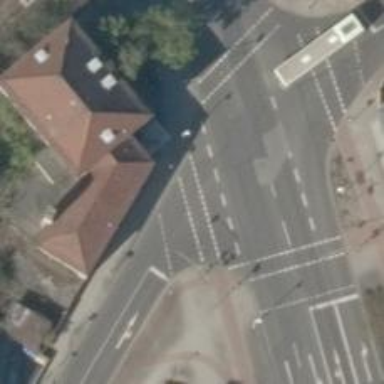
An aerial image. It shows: Road crossing with traffic signals.